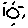
Label: sun